Question: I have two cards views, I want to place one above the other but the end result is that they are placed on top of each other:

This is the XML code:
'''
<?xml version="1.0" encoding="utf-8"?>
'''
'''
<RelativeLayout
android:layout_width="wrap_content"
android:layout_height="wrap_content">
<android.support.v7.widget.CardView
android:id="@+id/entryTypeCardView"
android:layout_width="match_parent"
android:layout_height="wrap_content">
<Spinner
android:id="@+id/entryChoiceSpinner"
android:layout_width="fill_parent"
android:layout_height="wrap_content"
android:padding="10dp" />
</android.support.v7.widget.CardView>
</RelativeLayout>
<RelativeLayout
android:layout_width="match_parent"
android:id="@+id/currencySpinnerLayout"
android:orientation="vertical"
android:layout_height="wrap_content">
<android.support.v7.widget.CardView
android:id="@+id/currencyTypeCardView"
android:layout_width="match_parent"
android:layout_height="wrap_content">
<Spinner
android:id="@+id/currencyChoiceSpinner"
android:layout_width="fill_parent"
android:layout_height="wrap_content"
android:padding="10dp" />
</android.support.v7.widget.CardView>
</RelativeLayout>
<RelativeLayout
android:layout_width="wrap_content"
android:layout_height="match_parent">
<AutoCompleteTextView
android:id="@+id/personNameTextField"
android:layout_width="wrap_content"
android:layout_height="wrap_content"
...
'''
What am I doing wrong?
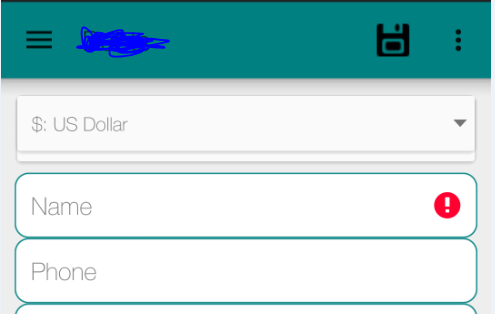
Answer: Assign some id to first 'RelativeLayout'
'''
<RelativeLayout
android:id="@+id/first_layout"
android:layout_width="wrap_content"
android:layout_height="wrap_content">
'''
and then used
'''
android:layout_below="@+id/first_layout"
'''
to second layout.